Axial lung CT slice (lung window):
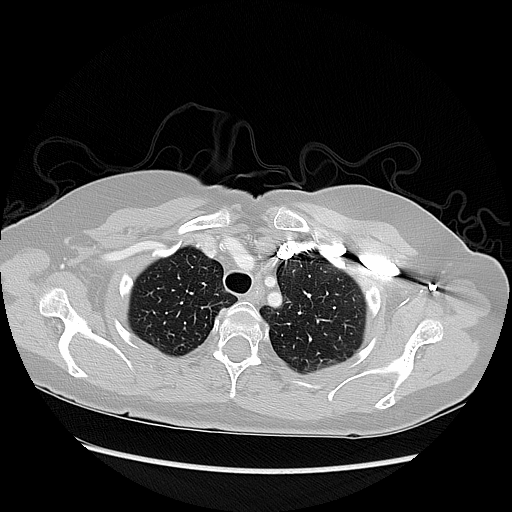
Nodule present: no